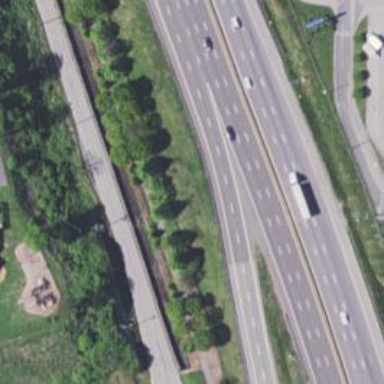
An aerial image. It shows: Motorway link with embankment beside it.